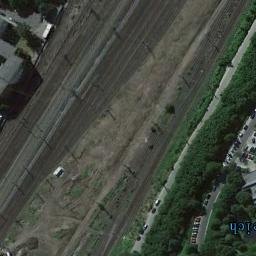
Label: railway